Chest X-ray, PA view. Patient: 63 years old, sex M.
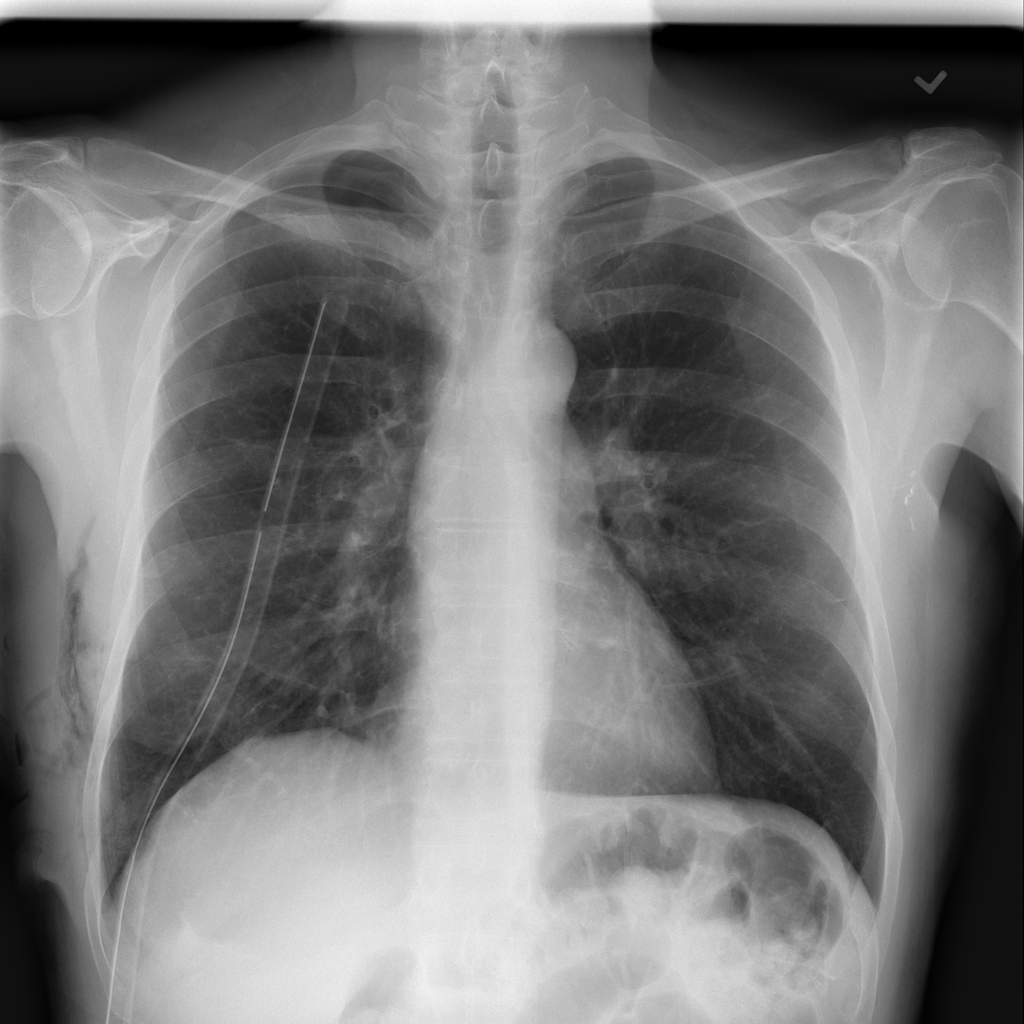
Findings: Emphysema